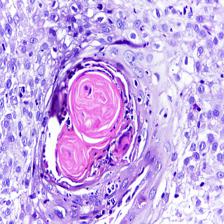
Diagnosis: OSCC